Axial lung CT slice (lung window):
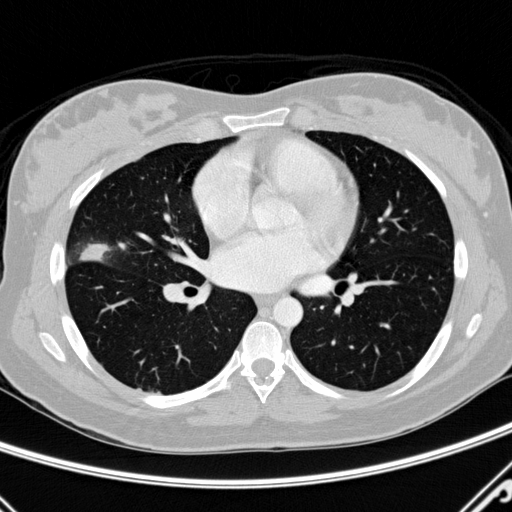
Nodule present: yes
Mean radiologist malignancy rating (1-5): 4